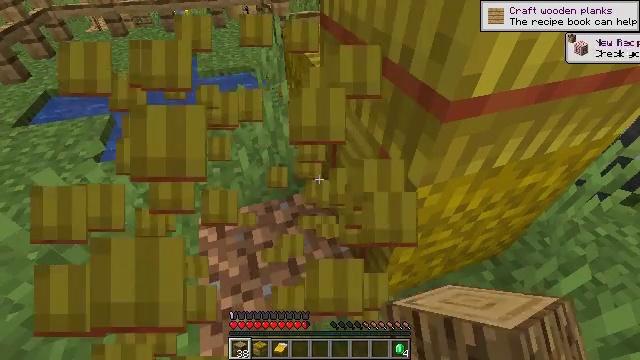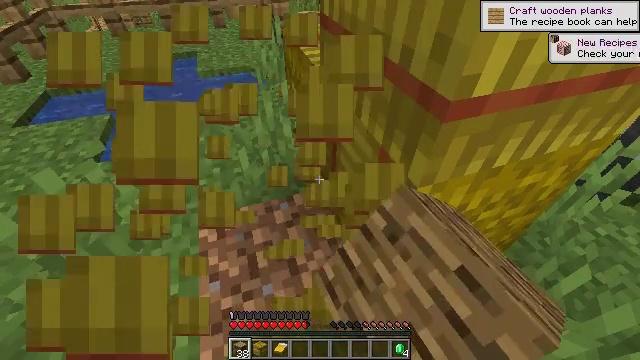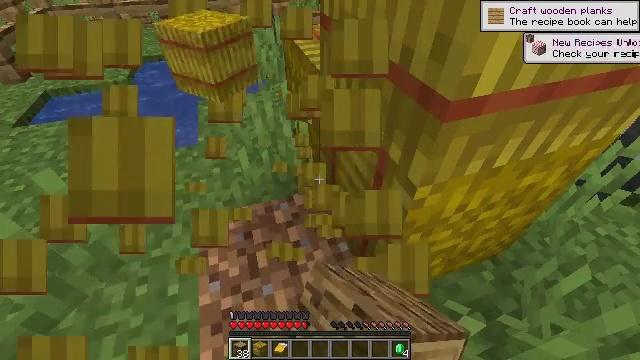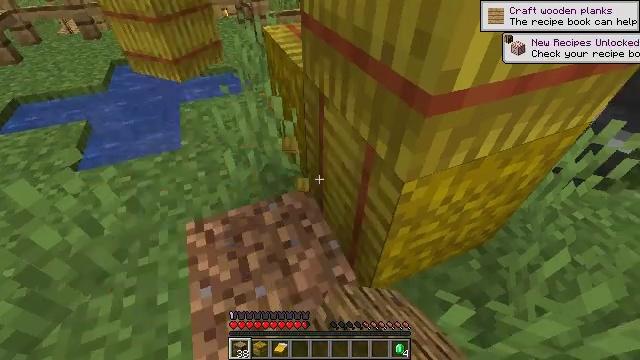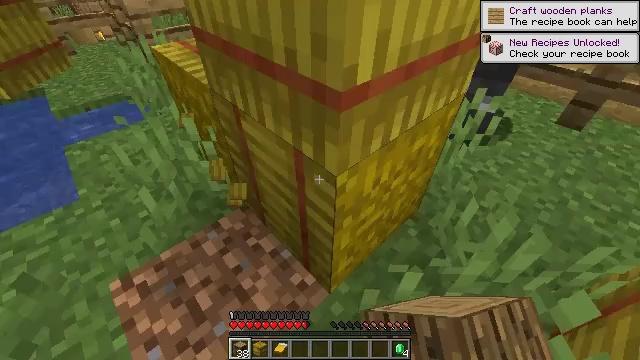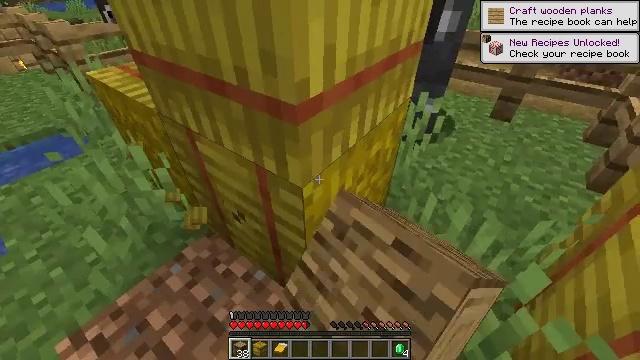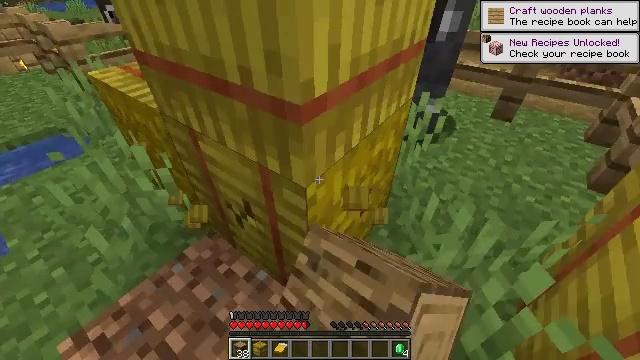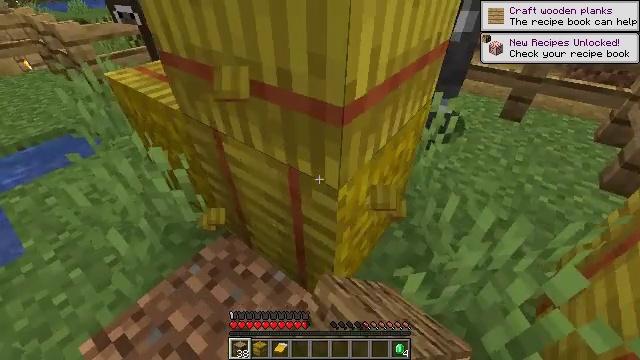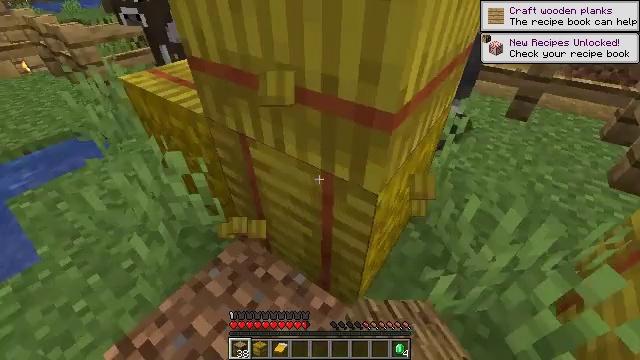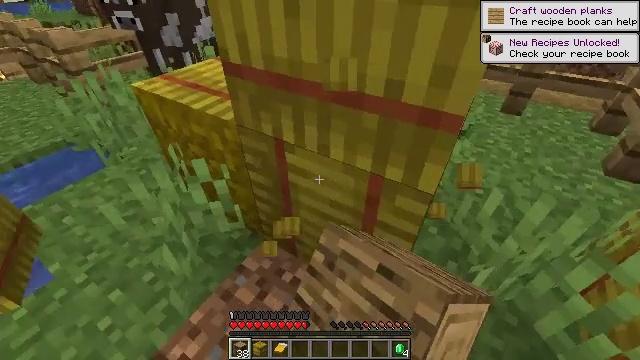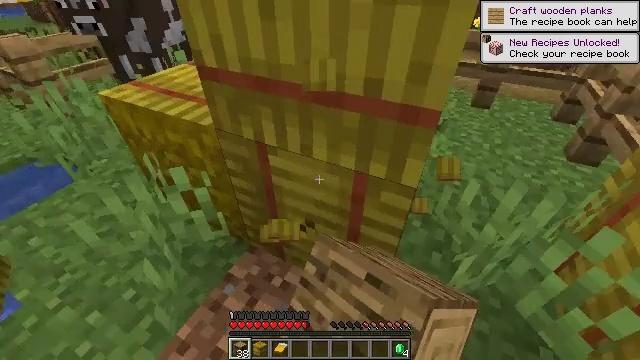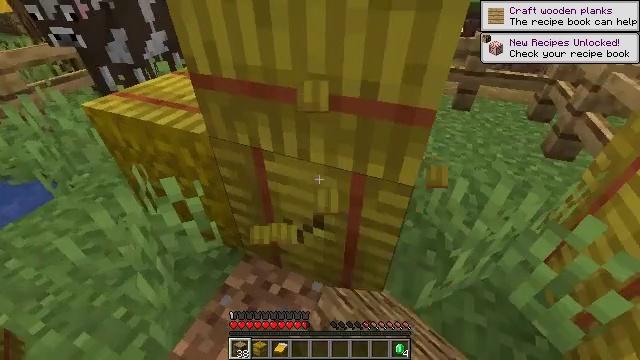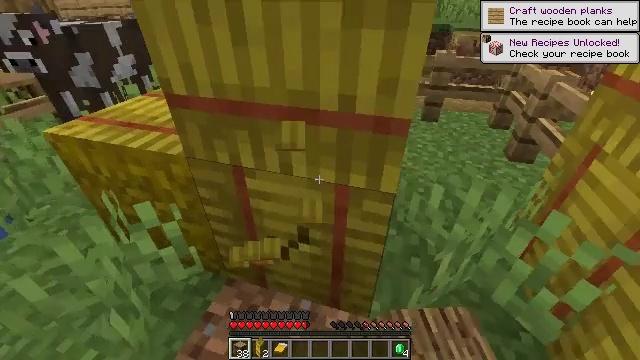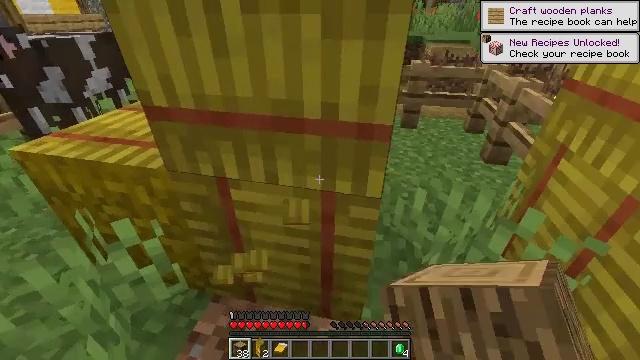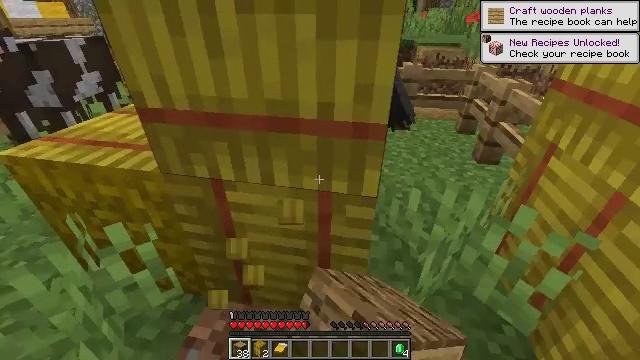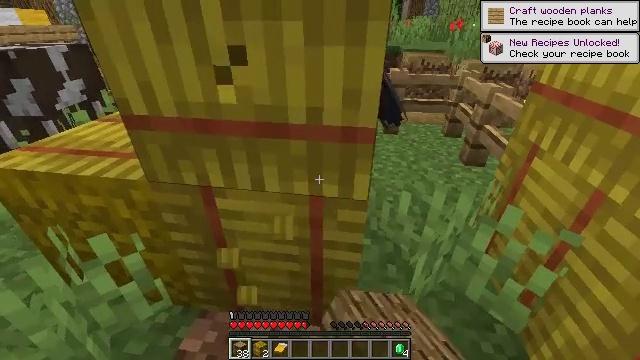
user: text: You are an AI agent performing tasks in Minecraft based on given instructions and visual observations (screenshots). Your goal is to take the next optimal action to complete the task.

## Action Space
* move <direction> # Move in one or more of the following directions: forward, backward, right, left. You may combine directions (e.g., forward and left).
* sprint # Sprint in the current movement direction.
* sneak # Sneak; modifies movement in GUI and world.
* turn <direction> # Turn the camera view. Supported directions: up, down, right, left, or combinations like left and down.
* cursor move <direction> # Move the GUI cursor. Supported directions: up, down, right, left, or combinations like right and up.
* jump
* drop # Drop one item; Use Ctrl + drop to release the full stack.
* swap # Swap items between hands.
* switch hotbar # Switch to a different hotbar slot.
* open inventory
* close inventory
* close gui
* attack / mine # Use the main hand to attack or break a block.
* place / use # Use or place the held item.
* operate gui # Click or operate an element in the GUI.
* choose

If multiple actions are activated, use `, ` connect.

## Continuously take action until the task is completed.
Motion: motion action
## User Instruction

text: Mine a hay block from the field.
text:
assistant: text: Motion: attack / mine
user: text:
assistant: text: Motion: attack / mine
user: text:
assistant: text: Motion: turn right, attack / mine
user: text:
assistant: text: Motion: turn right and up, attack / mine
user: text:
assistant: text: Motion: turn right and up, attack / mine
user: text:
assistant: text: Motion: move left, attack / mine
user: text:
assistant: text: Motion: move left, attack / mine
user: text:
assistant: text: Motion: move left, attack / mine
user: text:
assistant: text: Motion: turn right, attack / mine
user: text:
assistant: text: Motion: turn right, attack / mine
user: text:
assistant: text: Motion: turn right and up, attack / mine
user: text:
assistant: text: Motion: turn right and up, attack / mine
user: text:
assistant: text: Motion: turn right and up, attack / mine
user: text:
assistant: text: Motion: turn right, attack / mine
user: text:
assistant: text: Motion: turn right and up, attack / mine
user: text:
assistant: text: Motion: attack / mine
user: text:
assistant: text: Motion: attack / mine
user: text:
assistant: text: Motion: attack / mine
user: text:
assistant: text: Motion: attack / mine
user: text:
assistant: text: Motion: attack / mine
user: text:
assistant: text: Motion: attack / mine
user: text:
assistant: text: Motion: attack / mine
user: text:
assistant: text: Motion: attack / mine
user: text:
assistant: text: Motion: attack / mine
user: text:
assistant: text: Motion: attack / mine
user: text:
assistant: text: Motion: attack / mine
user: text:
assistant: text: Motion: attack / mine
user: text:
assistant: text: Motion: attack / mine
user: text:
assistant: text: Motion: attack / mine
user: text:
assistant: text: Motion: attack / mine